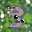
Label: 3